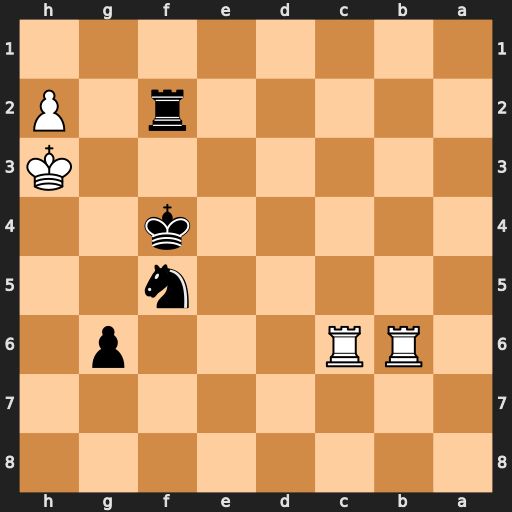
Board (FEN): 8/8/1RR3p1/5n2/5k2/7K/5r1P/8
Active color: b
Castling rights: -
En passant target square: -
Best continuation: Rf3+ Kg2 Ne3+ Kh1 Rf1#